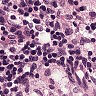
Metastatic tissue present: no